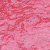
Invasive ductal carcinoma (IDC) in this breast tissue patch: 0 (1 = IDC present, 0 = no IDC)